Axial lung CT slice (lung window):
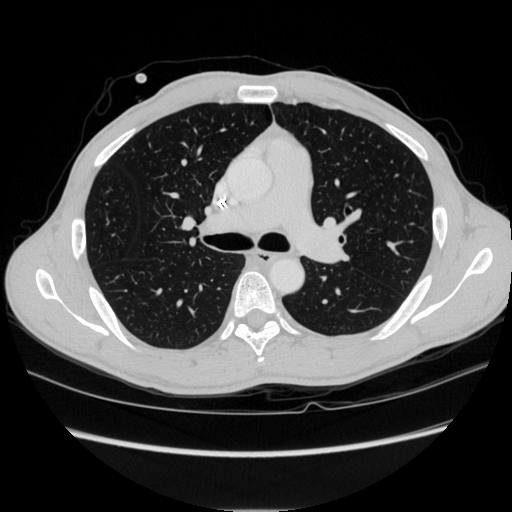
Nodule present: no